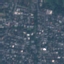
Land use / land cover class: Residential